Field crop: maize
Growth stage: 2
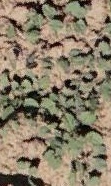
Species: convolvulus